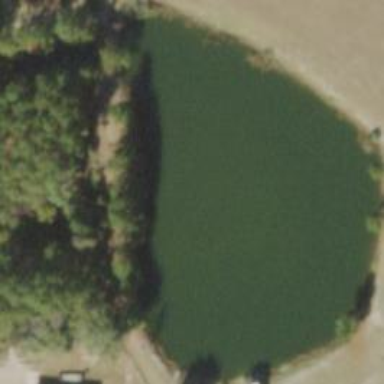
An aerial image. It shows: Natural reservoir of water.